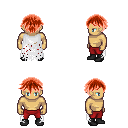
a pixel art fantasy rpg character, male body template, human, tanned skin, white tattered cape, red pants, red short bangs hairstyle, black shoes, four views (front, back, left, right), 2x2 character sprite sheet, small pixel art, hard edges, no anti-aliasing